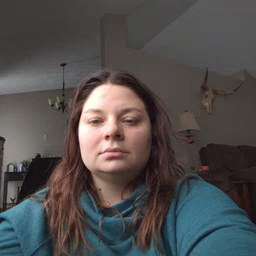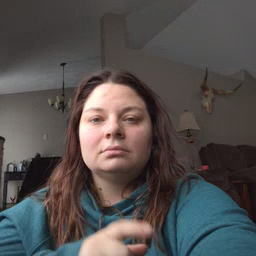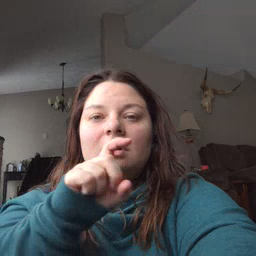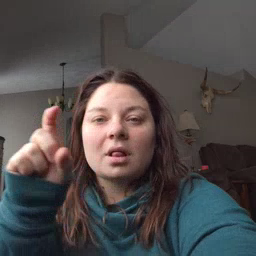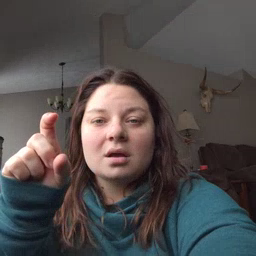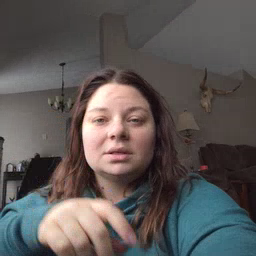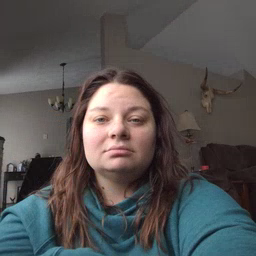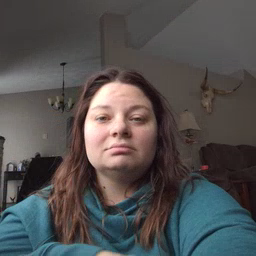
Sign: closet